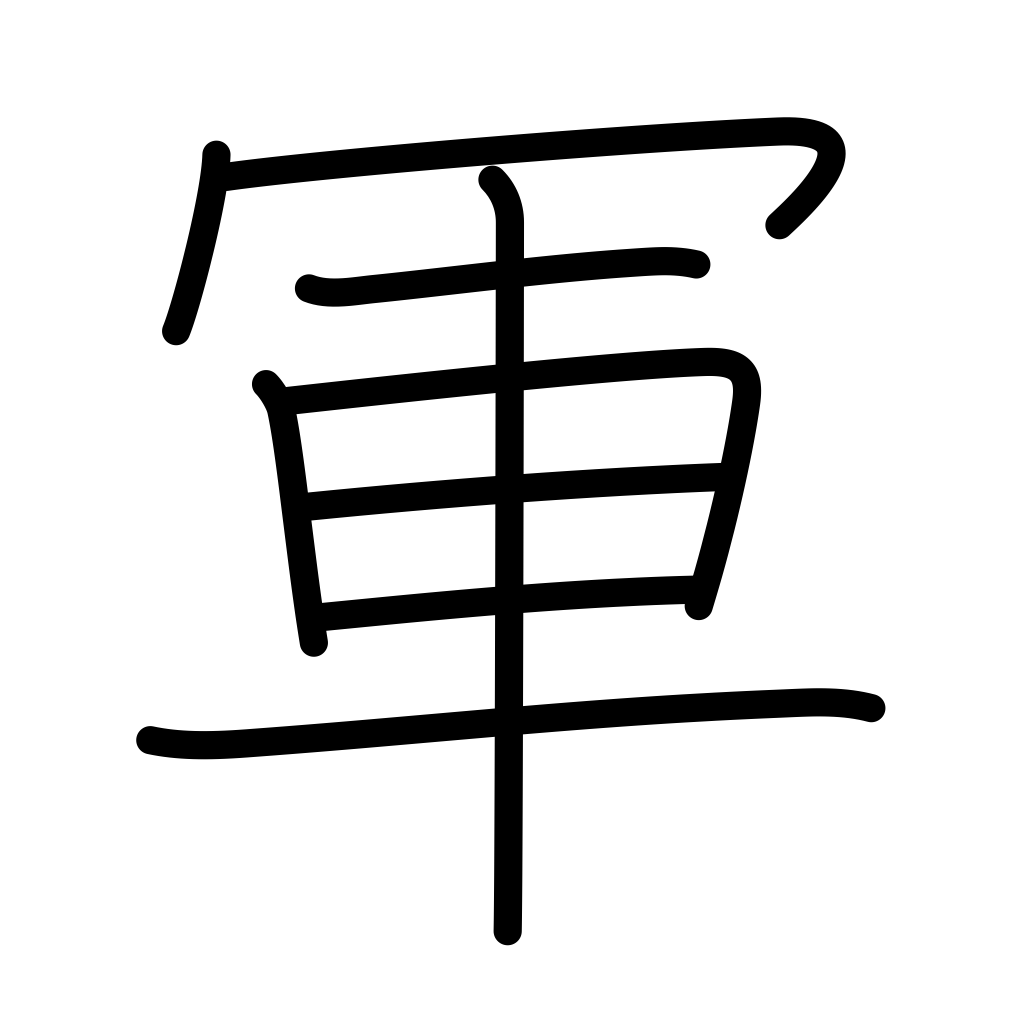
Meaning: army, force, troops, war, battle